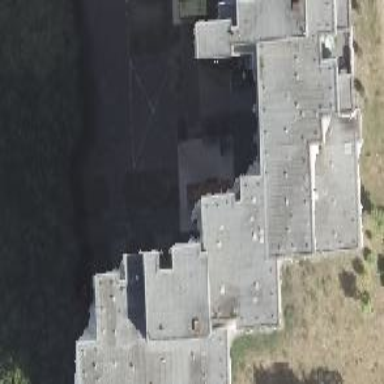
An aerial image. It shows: Flat-roofed apartment building.